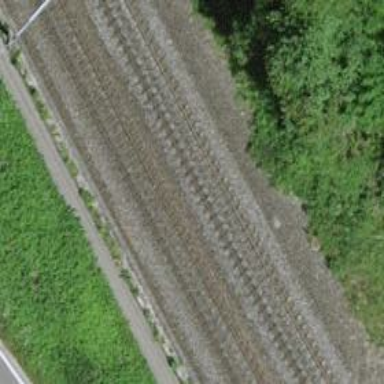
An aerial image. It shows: Single-track railway with electrified contact lines.